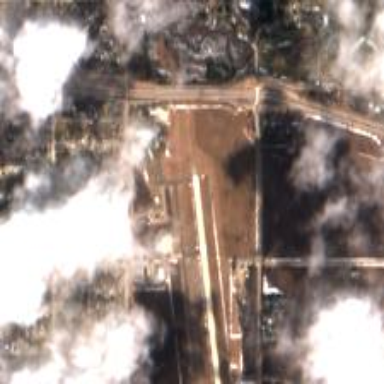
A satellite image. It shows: View of runway in airport.